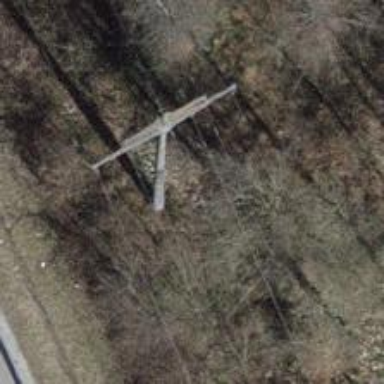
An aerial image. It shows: Concrete power pole.